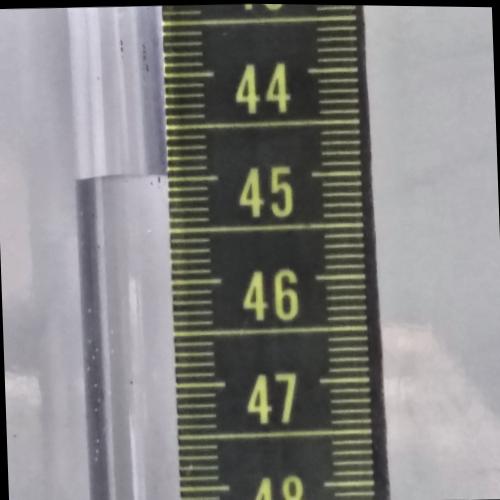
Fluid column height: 45.0 cm